Question: Facing the issue while using 100% in the container CSS. Here I am enclosing the image where you can see the RED background color shown in the right side image.

Here I am give you all my CSS code jsfiddle link. Please take a look at and tell me what CSS I need to modify so that all that angles background (red, yellow, green) not going to show.
Total width I have given in different ID also exceeds 100% (in left I gave 39%, middle 50% and right 34%) which is total 123%. I know its wrong from my part but I couldn't find any other way to fix that design.
My computer screen resolution is 1600 to 900 and after implementing those CSS I only see the RED background in right image. But in smaller screen, as you can see in link, all other background images are showed up.
'''
<div id="container">
<div id="left"><img src="http://media-cdn.tripadvisor.com/media/photo-s/03/c3/1f/5f/working-people-exhibit.jpg"/></div>
<div id="middle"><img src="http://global.fncstatic.com/static/managed/img/Health/Women%20Working.jpg"/></div>
<div id="right"><img src="http://www.koindo.com/images/WORKING%20PEOPLE%20IMAGE.jpg"/></div>
</div>
'''
'''
#container{
width:100%;
background-color:orange;
height:300px;
overflow:hidden;
position:relative;
}
#left{
position:absolute;
left:-4%;
display:inline-block;
width:39%;
background-color:red;
height:300px;
transform:skew(-20deg,0deg);
-ms-transform:skew(-20deg,0deg); /* IE 9 */
-webkit-transform:skew(-20deg,0deg); /* Safari and Chrome */
z-index:1;
overflow:hidden;
}
#left img{
transform:skew(20deg,0deg);
-ms-transform:skew(20deg,0deg); /* IE 9 */
-webkit-transform:skew(20deg,0deg); /* Safari and Chrome**/
width:100%;
height:100%;
}
#middle{
position:absolute;
margin-left:30%;
display:inline-block;
width:50%;
background-color:green;
height:300px;
transform:skew(-20deg,0deg);
-ms-transform:skew(-20deg,0deg); /* IE 9 */
-webkit-transform:skew(-20deg,0deg); /* Safari and Chrome */
z-index:2;
border-left:10px solid white;
overflow:hidden;
}
#middle img{
transform:skew(20deg,0deg);
-ms-transform:skew(20deg,0deg); /* IE 9 */
-webkit-transform:skew(20deg,0deg); /* Safari and Chrome**/
margin-left:-11%;
width:100%;
height:100%;
}
#right{
position:absolute;
right:-4%;
display:inline-block;
width:34%;
background-color:red;
height:300px;
border-left:10px solid white;
transform:skew(-20deg,0deg);
-ms-transform:skew(-20deg,0deg); /* IE 9 */
-webkit-transform:skew(-20deg,0deg); /* Safari and Chrome */
z-index:3;
overflow:hidden;
}
#right img{
transform:skew(20deg,0deg);
-ms-transform:skew(20deg,0deg); /* IE 9 */
-webkit-transform:skew(20deg,0deg); /* Safari and Chrome**/
width:100%;
height:100%;
}
'''
(on JSFiddle: <URL>
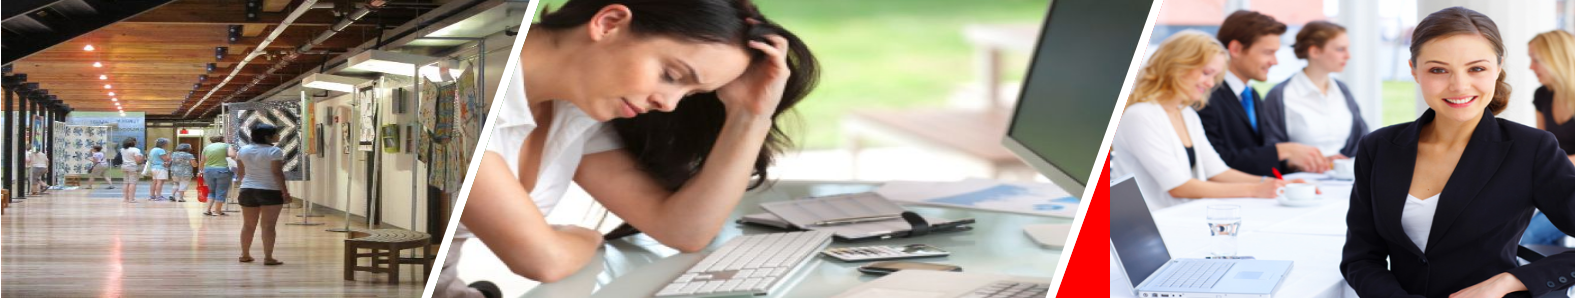
Answer: I think part of the problem is thinking that your left and right divs need to be skewed while really only the middle div needs it and can be placed on top of the others.
The key to covering the middle div's corners is to put the inner div as not having '100%' width but starting 55px to the left and right, which is the width of the resulting green triangles to the left and right.
Check out this update to your fiddle: <URL>
I changed a number of other properties, most notably changing you img tags to divs with background images so that you can use the 'background-size: cover' property to avoid changing the aspect ratio or leaving corners not covered.
The result is similar to what you had not not exact and you probably will want to do a little tweaking to get it just right for you.